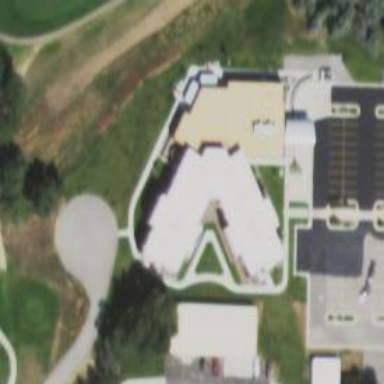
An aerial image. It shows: Nursing home.